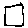
Label: square